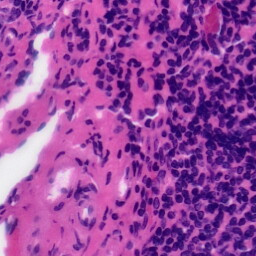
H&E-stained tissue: Tonsil